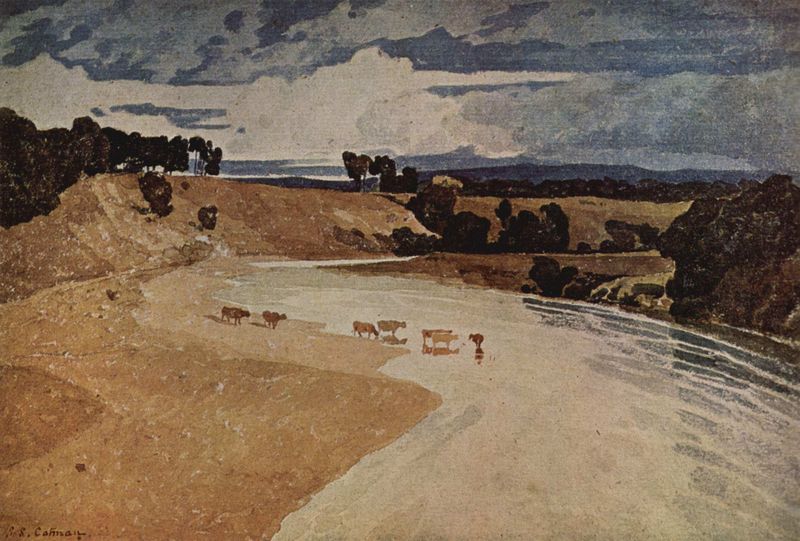
Titel: Flußlandschaft mit Viehherde
Künstler: John Sell Cotman
Standort: London
Institution: Victoria & Albert Museum
Schlagwörter: baum, berg, blau, dunkel, gemälde, himmel, meer, schatten, wasser, weiß, wolken, bäume, fluss, gelb, grün, impressionismus, landschaft, ocker, sand, see, ufer, braun, hintergrund, licht, schwarz, zeichnung, tiere, beige, malerei, trinken, signatur, öl, bach, ebene, erde, horizont, hügel, kühe, natur, spiegelung, vieh, busch, büsche, flach, kanal, sonne, land, tal, wald, bewölkt, küste, seicht, strand, welle, wellen, biegung, abhang, berge, dünen, gebirge, hang, hitze, dunkelgrün, herde, kuh, rind, rauh, böschung, strom, strömung, monet, manet, tiefe, flucht, rinder, weiden, flussbett, wälder, druck, bullen, wäldchen, sieben, tränke, tränken, ochsen, hirte, meander, wanderung, wasserstelle, mäander, flussbiegung, viecher, waöd, furt, firmament, viech, walder, bauerntiere, bäume berg, nutztiere, sauffen, baü